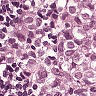
Metastatic tissue present: yes